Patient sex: M
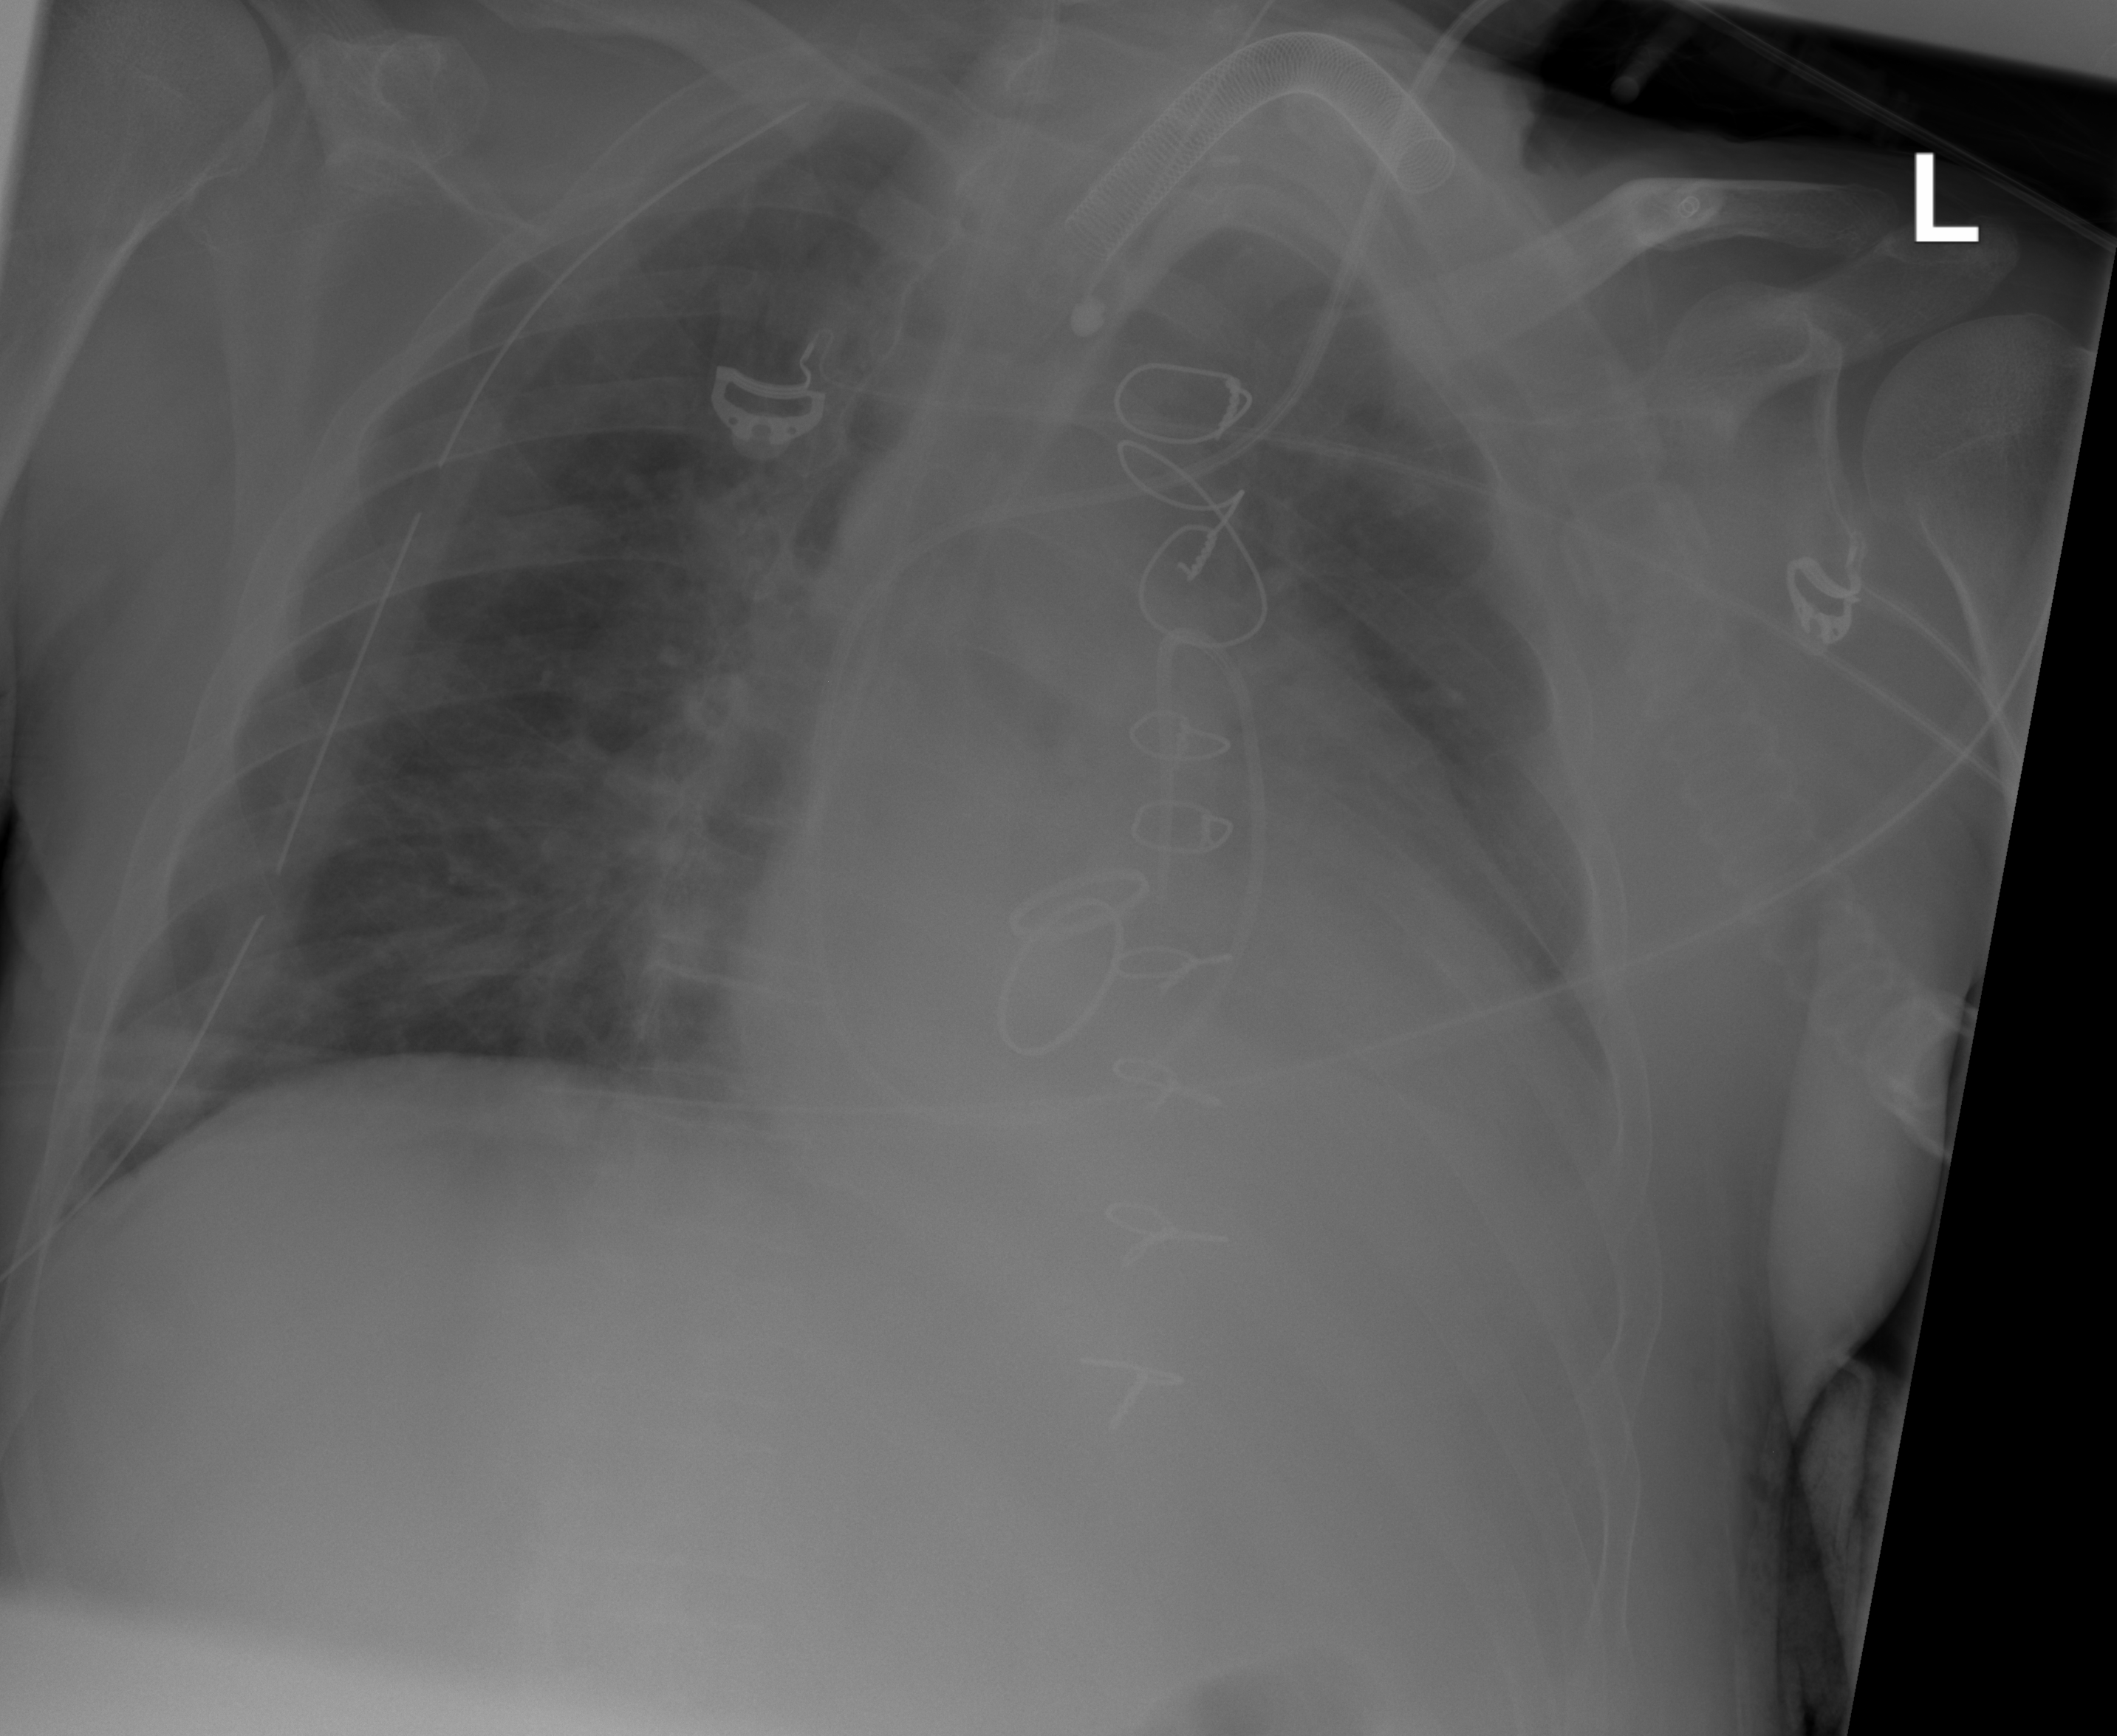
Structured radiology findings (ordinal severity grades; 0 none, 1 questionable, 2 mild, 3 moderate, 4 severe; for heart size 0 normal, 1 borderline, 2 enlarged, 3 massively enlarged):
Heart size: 1
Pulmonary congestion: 0
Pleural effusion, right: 0
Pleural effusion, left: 2
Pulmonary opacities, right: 0
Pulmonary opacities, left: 0
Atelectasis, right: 0
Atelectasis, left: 2